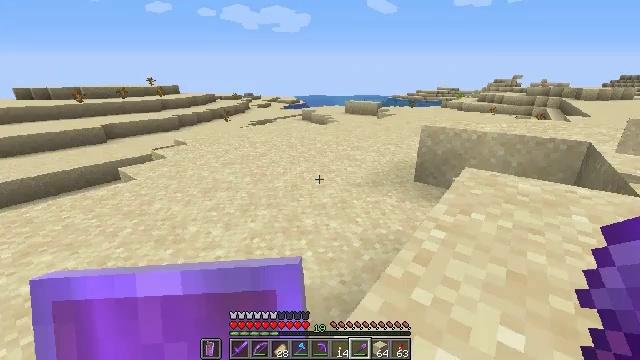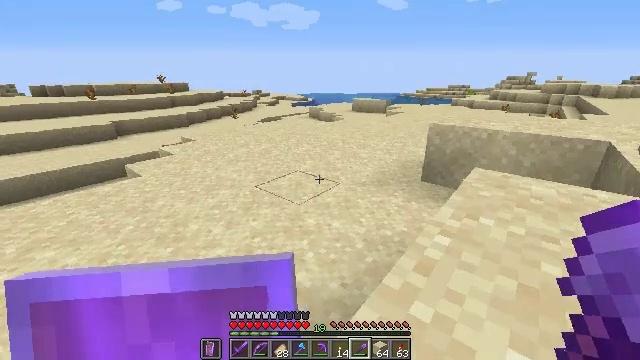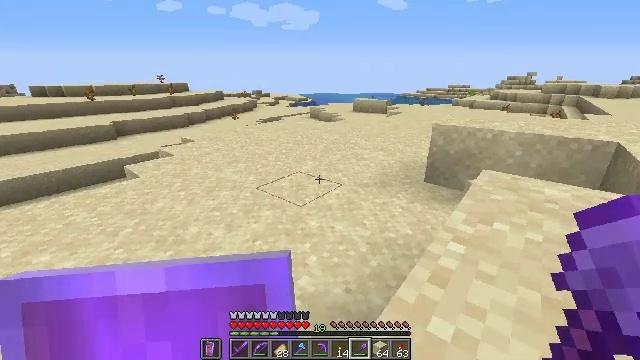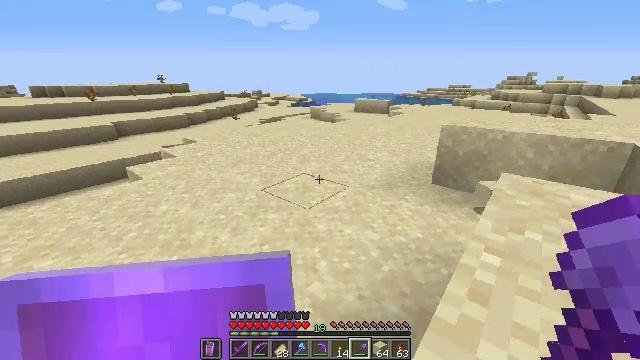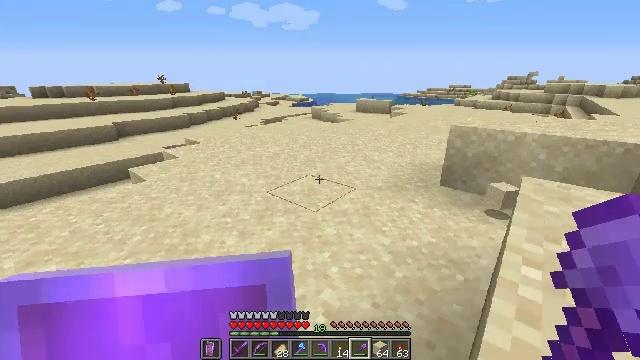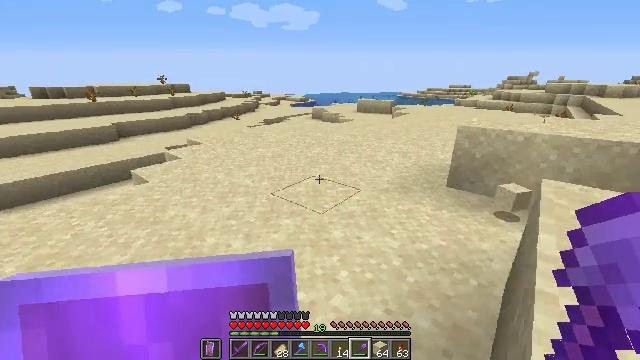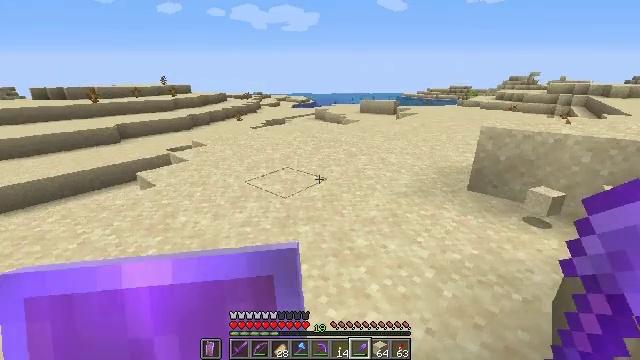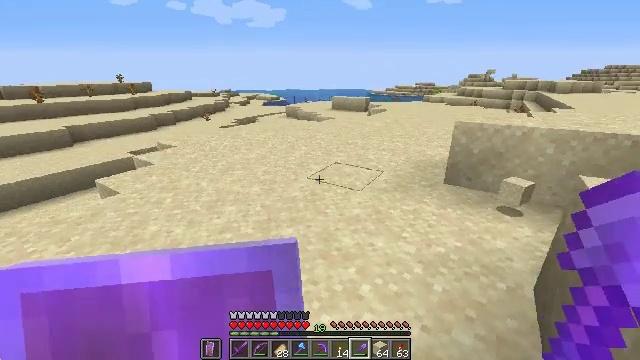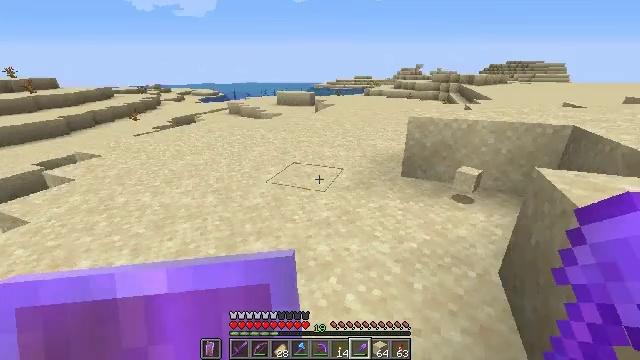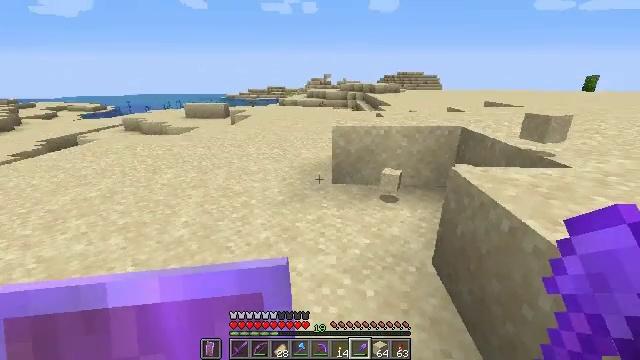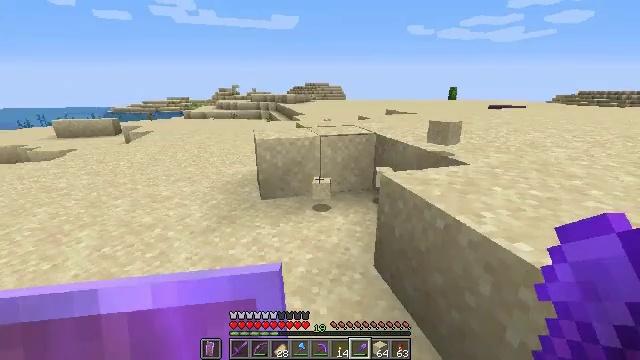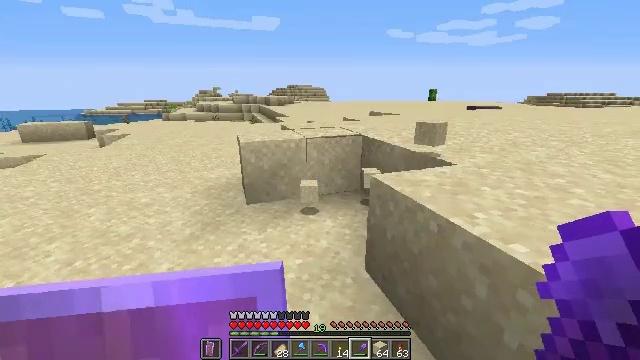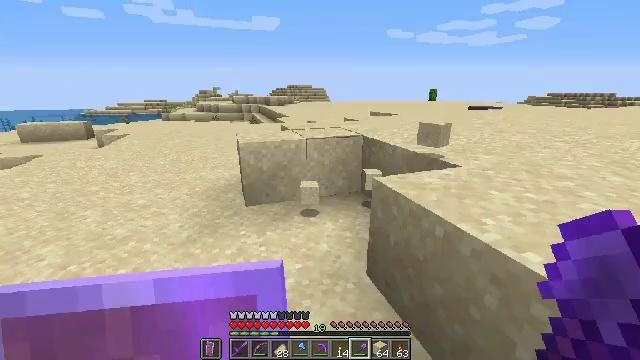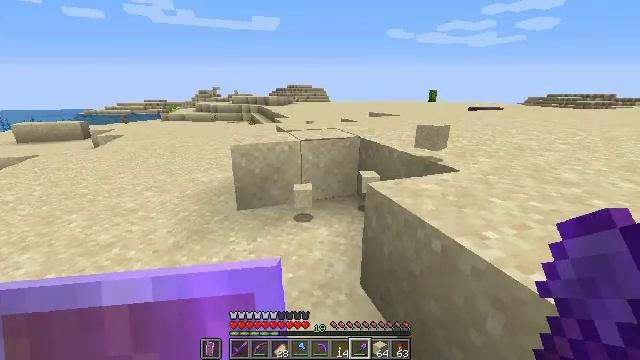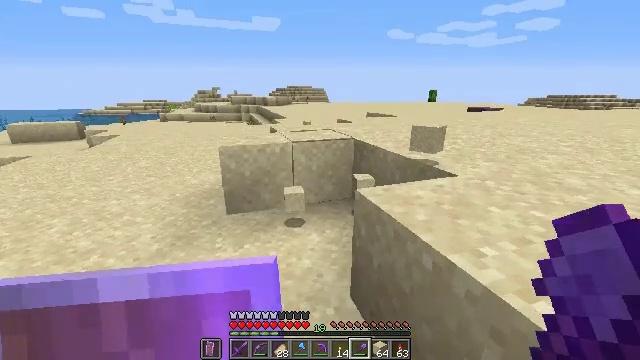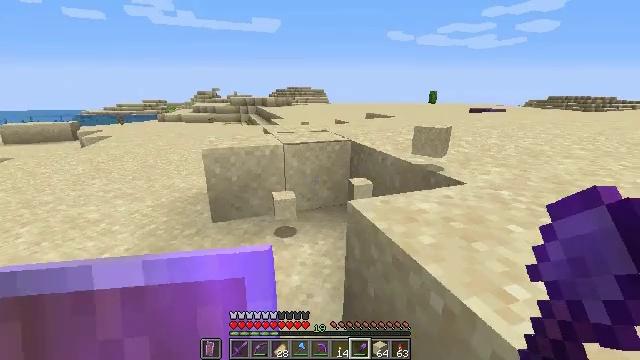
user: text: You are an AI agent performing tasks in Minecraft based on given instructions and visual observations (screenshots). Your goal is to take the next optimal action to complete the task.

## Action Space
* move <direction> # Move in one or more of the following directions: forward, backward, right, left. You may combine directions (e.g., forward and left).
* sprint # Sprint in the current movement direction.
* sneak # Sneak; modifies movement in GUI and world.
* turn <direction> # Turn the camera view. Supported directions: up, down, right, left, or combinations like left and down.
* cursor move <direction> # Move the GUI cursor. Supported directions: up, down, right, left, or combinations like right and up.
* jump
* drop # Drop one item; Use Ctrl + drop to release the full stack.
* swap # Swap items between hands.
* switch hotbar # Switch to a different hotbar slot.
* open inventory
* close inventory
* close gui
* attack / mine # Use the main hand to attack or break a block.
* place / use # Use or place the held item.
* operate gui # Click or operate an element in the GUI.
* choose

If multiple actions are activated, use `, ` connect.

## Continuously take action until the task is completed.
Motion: motion action
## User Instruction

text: Break the sand block.
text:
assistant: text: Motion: move forward, turn left
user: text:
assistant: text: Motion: move forward
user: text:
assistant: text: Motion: move forward
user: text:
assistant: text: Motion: move forward
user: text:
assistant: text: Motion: move forward and move left
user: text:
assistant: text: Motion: move forward and move left
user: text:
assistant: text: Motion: move forward and move left, turn right
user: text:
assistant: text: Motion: move forward and move left, turn right and down
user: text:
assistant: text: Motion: move forward and move left, turn right and up
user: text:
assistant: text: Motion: move forward and move left, turn right and up
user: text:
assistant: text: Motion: move forward and move right, turn right
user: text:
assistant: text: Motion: move forward and move right
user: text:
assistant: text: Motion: move forward and move right
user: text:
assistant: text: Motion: move forward
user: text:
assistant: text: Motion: move forward
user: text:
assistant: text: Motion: move forward
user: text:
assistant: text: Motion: move forward, turn right
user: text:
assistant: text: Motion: move forward, turn right
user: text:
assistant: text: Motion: move forward, turn right
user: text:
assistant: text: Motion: move forward
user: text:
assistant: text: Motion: move forward
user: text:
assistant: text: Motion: move forward
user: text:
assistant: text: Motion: move forward
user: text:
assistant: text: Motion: move forward
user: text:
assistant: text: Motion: move forward
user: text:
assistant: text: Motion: move forward
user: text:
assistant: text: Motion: move forward, turn left
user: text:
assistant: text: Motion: move forward, turn left
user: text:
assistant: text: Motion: move forward and move left, turn left
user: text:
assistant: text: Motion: move forward and move left, turn left